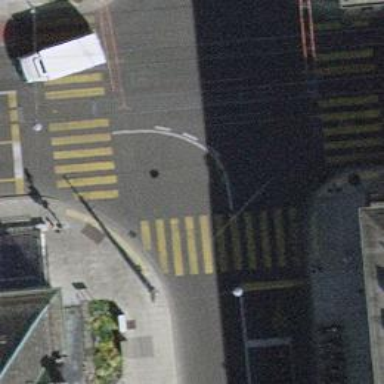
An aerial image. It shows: Road crossing with traffic signals.